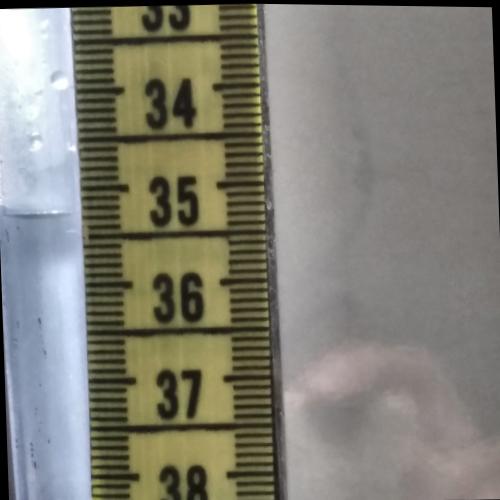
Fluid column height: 35.3 cm